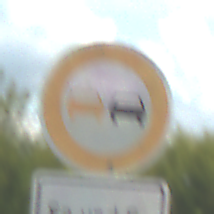
Verkehrszeichen: Ueberholverbot
Zusatzzeichen unten: ZeitangabenMitBeschraenkungAufWochentage8
Umgebung: Outdoor, Suburban
Tageszeit: Midday
Wetter: PartlyCloudy
Licht: Natural
Jahreszeit: Summer
Kontrast: HighContrast